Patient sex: M
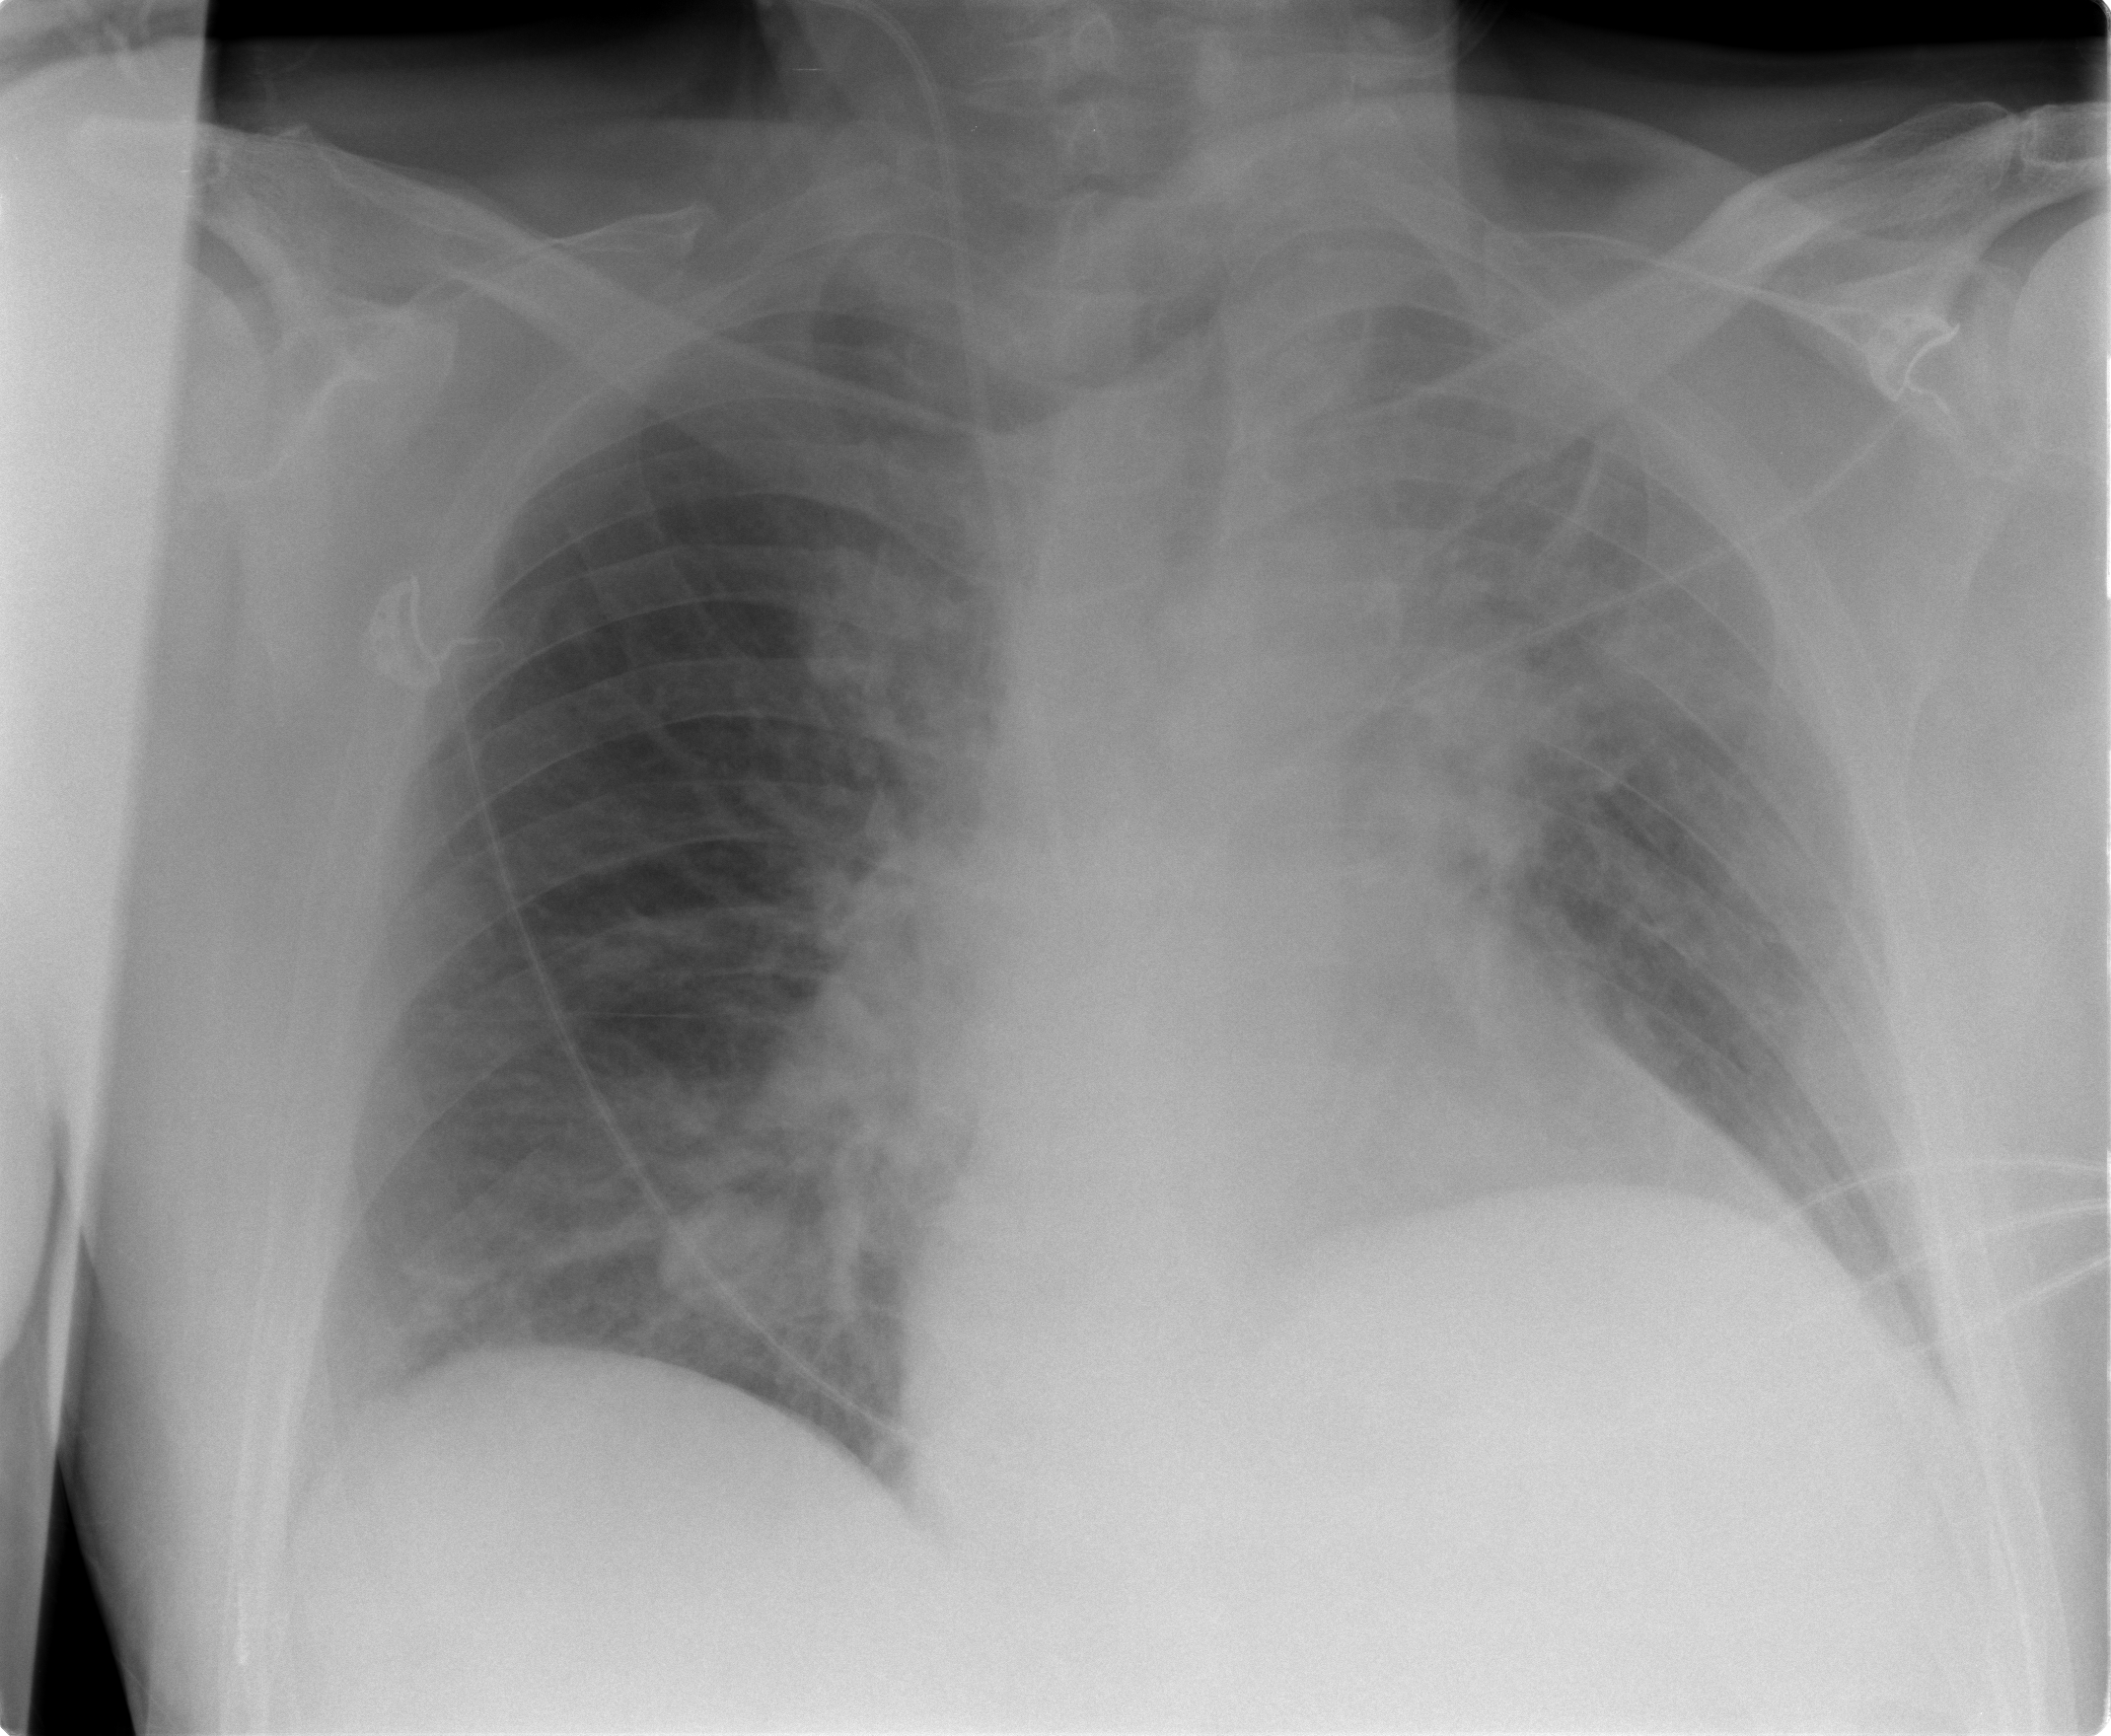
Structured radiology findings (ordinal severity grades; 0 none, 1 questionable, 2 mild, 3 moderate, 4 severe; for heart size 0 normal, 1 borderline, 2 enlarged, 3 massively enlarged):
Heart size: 0
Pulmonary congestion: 1
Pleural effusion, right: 0
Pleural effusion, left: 0
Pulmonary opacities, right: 2
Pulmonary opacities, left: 3
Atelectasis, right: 0
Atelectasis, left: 0